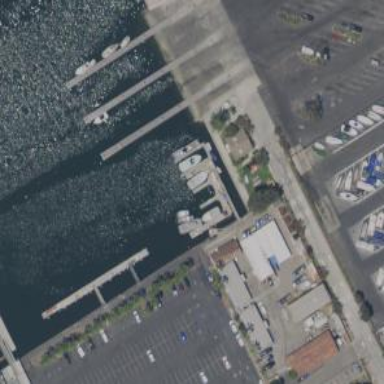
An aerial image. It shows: Man-made pier.